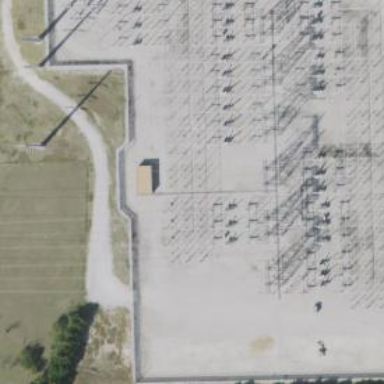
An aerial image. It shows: Switch used for power control.